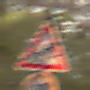
Verkehrszeichen: KinderRechts
Zusatzzeichen unten: Geschwindigkeit10
Umgebung: Outdoor, Nature
Tageszeit: MorningAfternoon
Wetter: Overcast
Licht: Natural
Jahreszeit: Winter
Kontrast: LowContrast